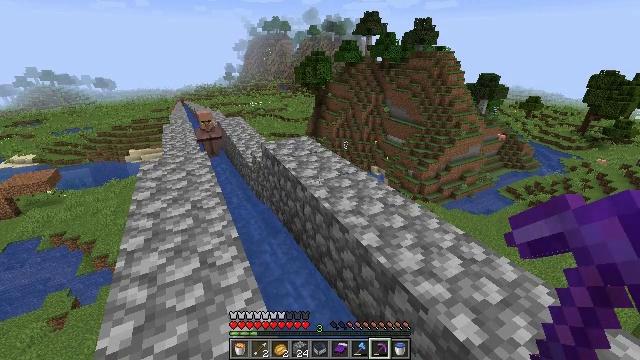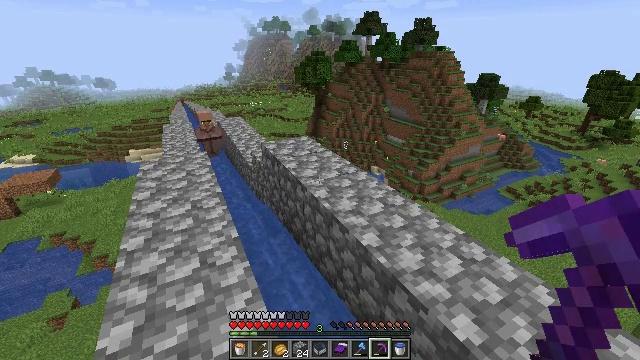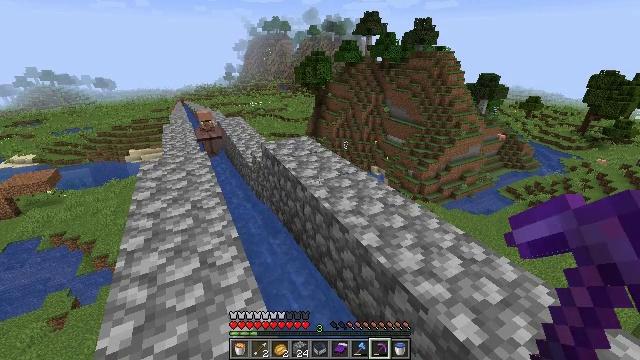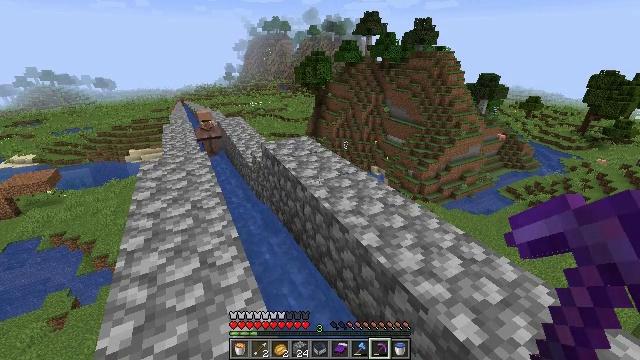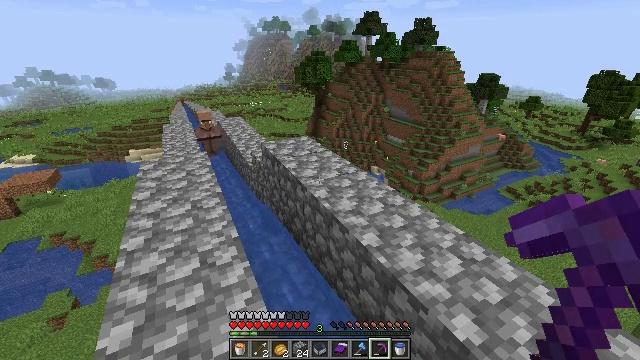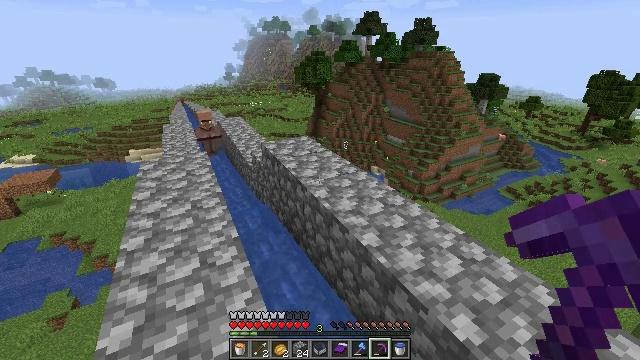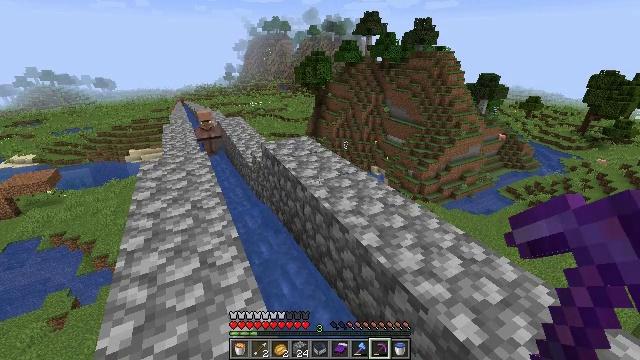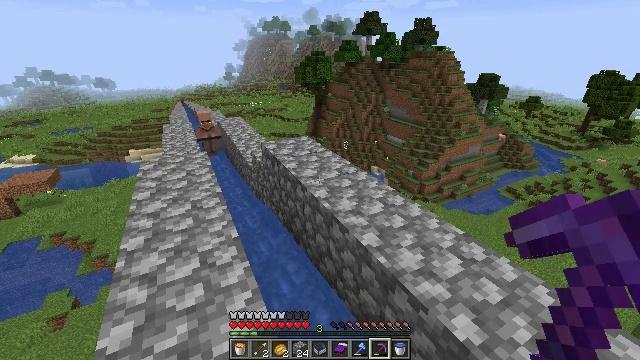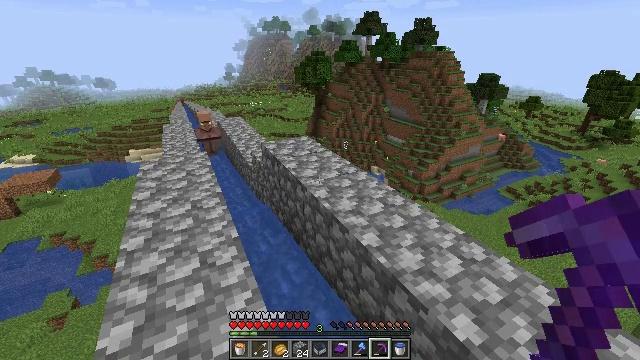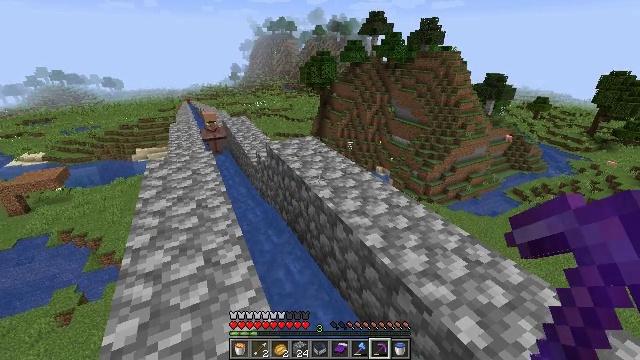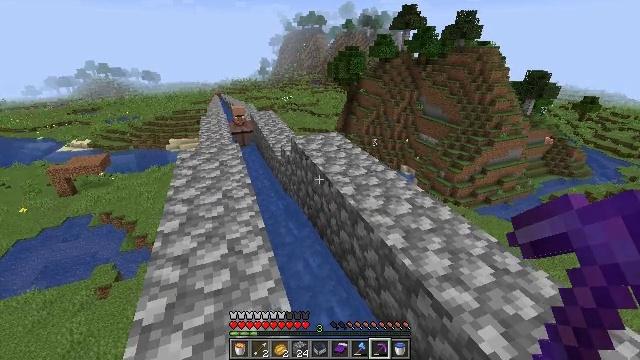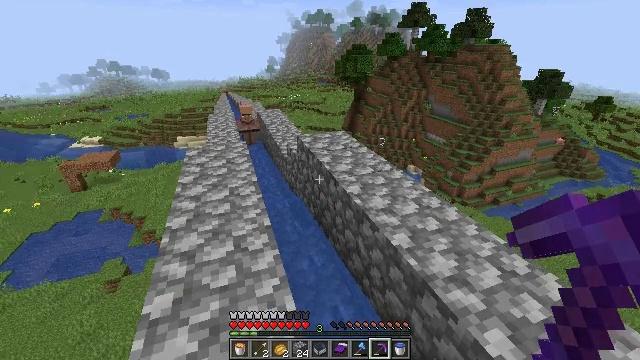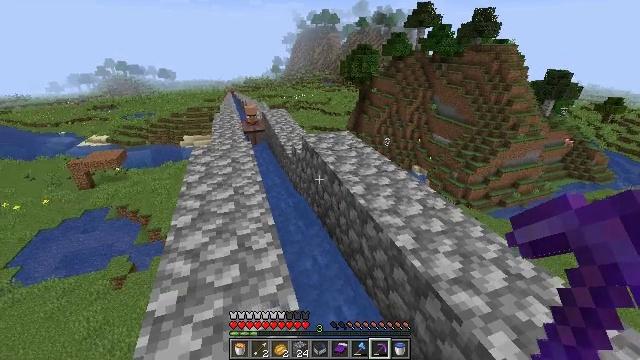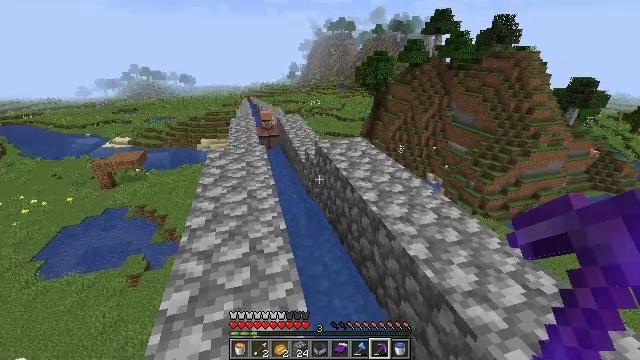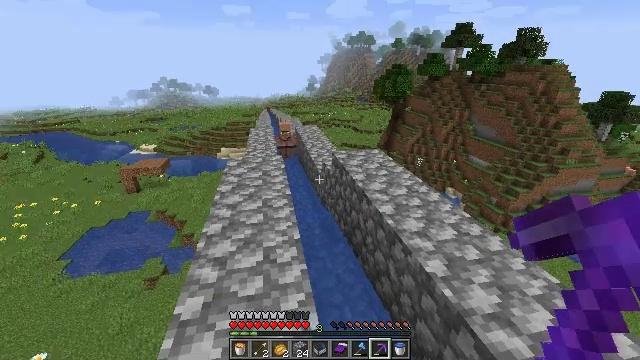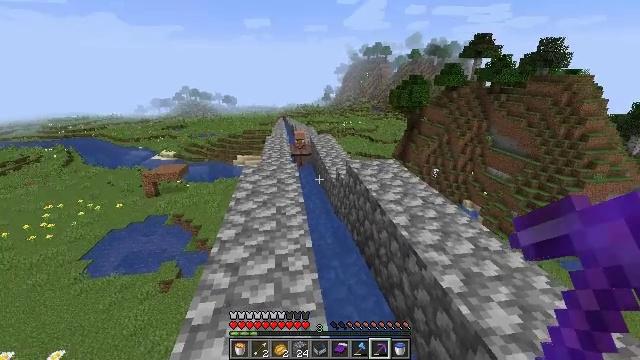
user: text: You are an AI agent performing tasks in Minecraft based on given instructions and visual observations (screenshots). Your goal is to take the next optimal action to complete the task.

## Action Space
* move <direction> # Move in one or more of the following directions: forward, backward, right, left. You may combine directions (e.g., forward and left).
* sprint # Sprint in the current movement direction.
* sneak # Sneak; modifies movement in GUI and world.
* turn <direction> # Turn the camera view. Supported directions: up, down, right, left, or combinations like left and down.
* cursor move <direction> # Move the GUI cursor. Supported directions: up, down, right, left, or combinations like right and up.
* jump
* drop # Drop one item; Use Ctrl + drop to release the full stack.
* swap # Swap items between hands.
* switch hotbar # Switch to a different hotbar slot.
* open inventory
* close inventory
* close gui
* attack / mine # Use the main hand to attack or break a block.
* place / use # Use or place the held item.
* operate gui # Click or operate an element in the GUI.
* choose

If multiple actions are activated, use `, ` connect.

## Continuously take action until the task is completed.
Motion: motion action
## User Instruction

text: Collect cobblestone blocks for construction.
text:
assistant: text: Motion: no_op
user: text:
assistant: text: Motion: no_op
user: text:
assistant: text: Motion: no_op
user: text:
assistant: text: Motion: no_op
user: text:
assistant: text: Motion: no_op
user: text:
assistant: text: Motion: no_op
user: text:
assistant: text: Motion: no_op
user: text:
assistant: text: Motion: no_op
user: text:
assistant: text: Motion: turn left
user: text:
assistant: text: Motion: turn left
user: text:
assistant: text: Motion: turn left
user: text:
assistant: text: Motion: turn left
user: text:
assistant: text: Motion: turn left and up
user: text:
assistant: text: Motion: turn left and up
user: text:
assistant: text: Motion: turn left and up
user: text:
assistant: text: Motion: no_op
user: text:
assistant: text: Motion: no_op
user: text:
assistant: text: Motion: move forward
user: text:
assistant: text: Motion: move forward
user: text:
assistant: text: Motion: move forward
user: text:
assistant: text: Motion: move forward
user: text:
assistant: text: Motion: move forward, turn left
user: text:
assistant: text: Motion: move forward, turn left
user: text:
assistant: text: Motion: move forward, turn left
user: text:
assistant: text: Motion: move forward, turn left
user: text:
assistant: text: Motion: move forward
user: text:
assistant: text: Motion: move forward
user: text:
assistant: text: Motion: move forward
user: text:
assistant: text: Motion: move forward
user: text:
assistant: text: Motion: move forward